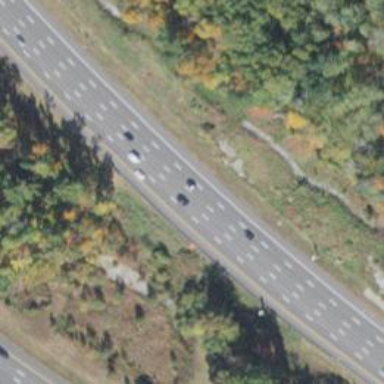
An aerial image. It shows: Asphalt motorway.